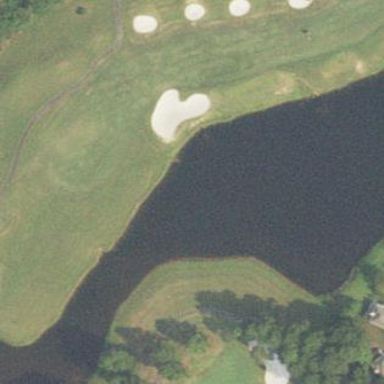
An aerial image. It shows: Grassy area designated as golf fairway.